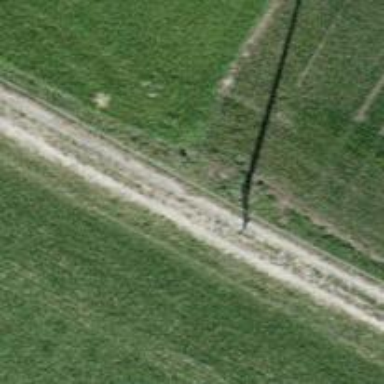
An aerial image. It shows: Concrete power pole.